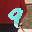
Label: 9